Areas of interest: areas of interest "Library"
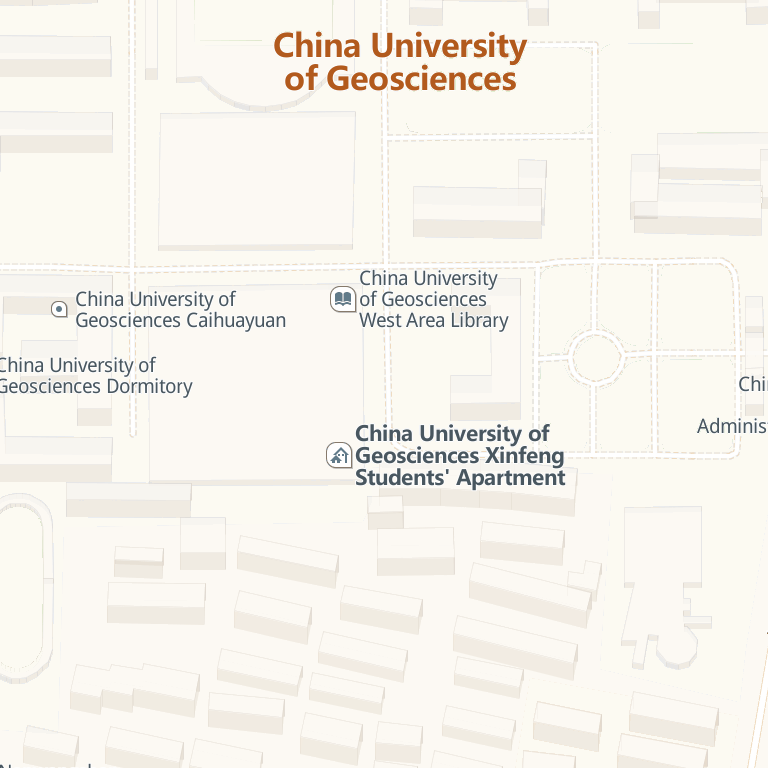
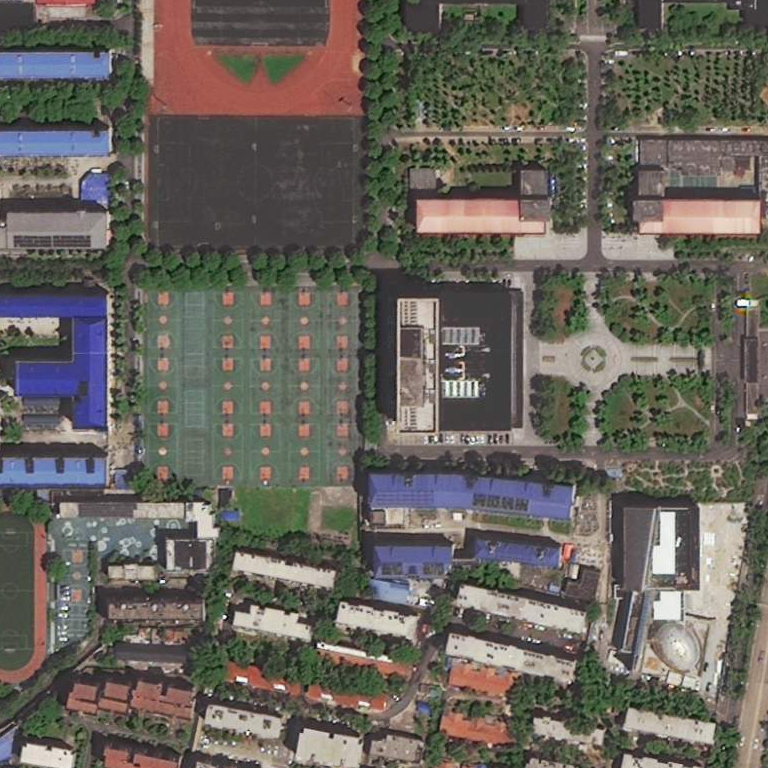